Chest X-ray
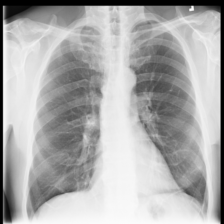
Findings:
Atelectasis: negative
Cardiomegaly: negative
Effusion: negative
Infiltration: negative
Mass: negative
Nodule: negative
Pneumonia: negative
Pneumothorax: negative
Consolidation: negative
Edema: negative
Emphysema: negative
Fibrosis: negative
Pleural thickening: negative
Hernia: negative